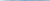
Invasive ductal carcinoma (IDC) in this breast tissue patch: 0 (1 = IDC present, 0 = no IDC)